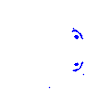
Particle: kaon